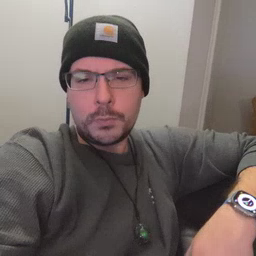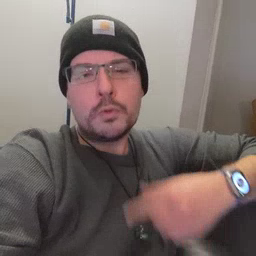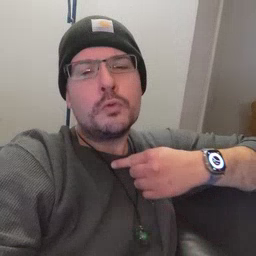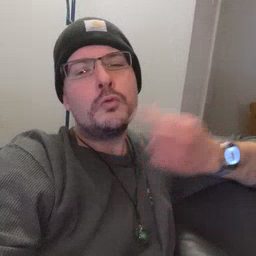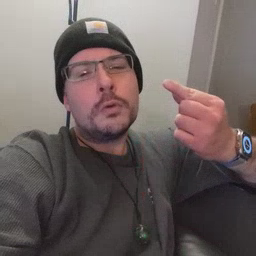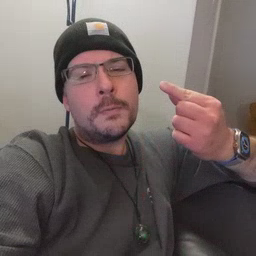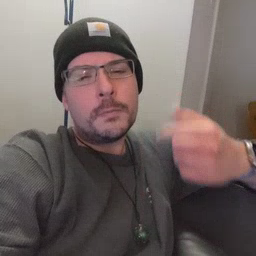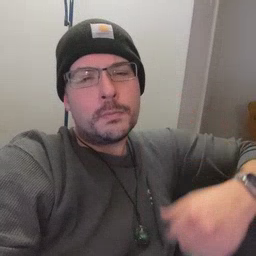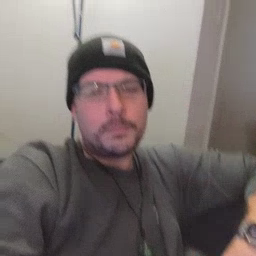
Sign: giraffe